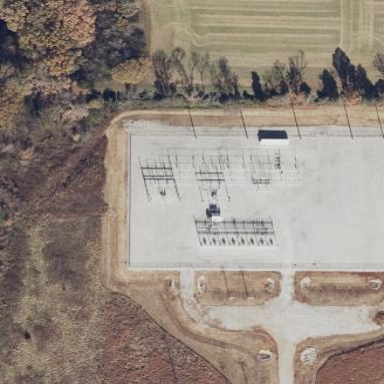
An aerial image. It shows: Distribution substation surrounded by fence.